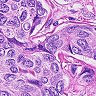
Metastatic tissue present: yes